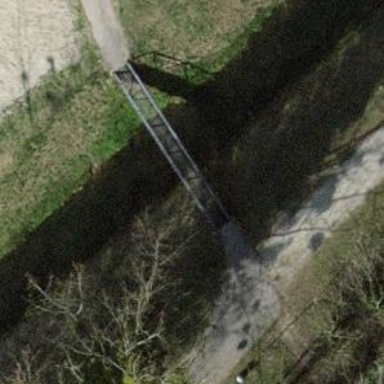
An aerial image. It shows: Footway bridge with metal surface.